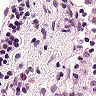
Metastatic tissue present: no